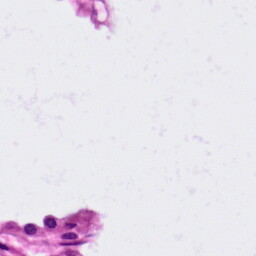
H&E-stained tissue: Lung